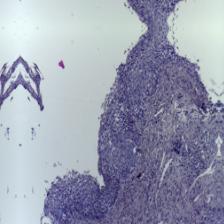
Diagnosis: OSCC